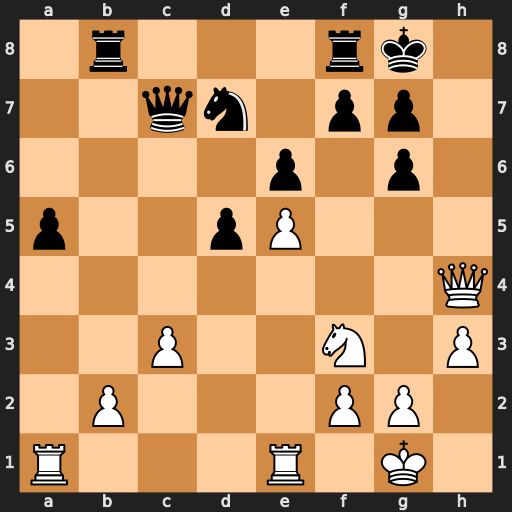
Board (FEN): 1r3rk1/2qn1pp1/4p1p1/p2pP3/7Q/2P2N1P/1P3PP1/R3R1K1
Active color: w
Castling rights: -
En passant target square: -
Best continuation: Ng5 Rfe8 Qh7+